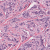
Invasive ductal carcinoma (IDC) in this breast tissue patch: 1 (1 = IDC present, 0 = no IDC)